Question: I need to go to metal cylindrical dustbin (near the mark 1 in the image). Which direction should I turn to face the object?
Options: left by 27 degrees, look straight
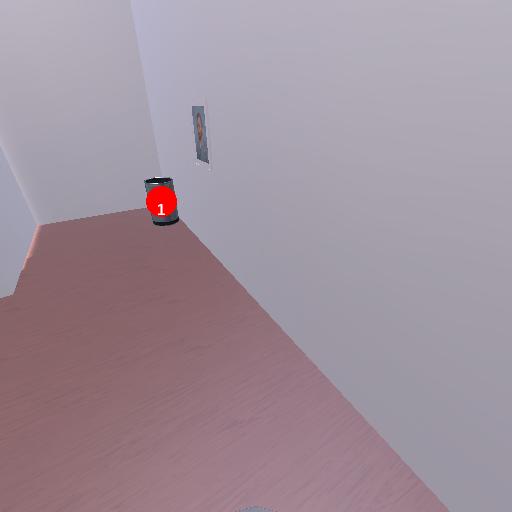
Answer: left by 27 degrees